Question: I recently discovered a way to audit SMTP emails prior to them actually leaving the SMTP server. This is accomplished by changing the "Smart Host" value to something that is
1. Named a host that doesn't exist
2. Less than 15 characters
3. Has no periods in the name

This allows me to view the messages with Outlook Express, check the file attachments, and other programatically generated content through 'System.Net.Mail'
I release the messages by changing this to a valid value and restarting the SMTP service.
How can I programatically change this value so I can allow for the controlled queueing, audit, and release of these email messages?
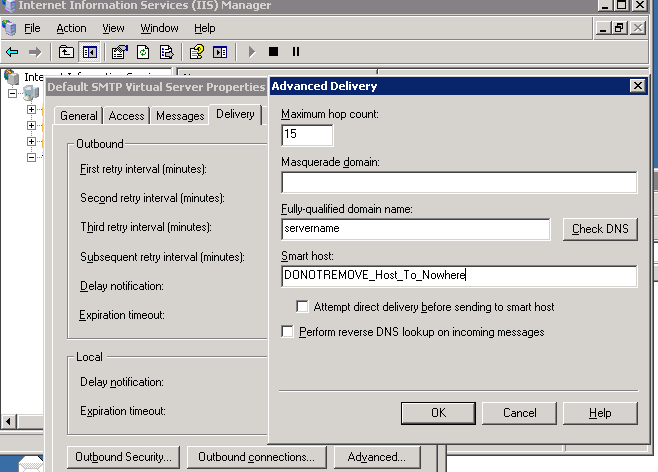
Answer: You can programmatically do this using the IIS WMI Provider. The <URL> object. On Windows Server 2008 you will need to install IIS 6.0 WMI compatibility. Something like the following should work.
'''
public static void ConfigureSmtpHost()
{
DirectoryEntry smtpServer = new DirectoryEntry("IIS://LOCALHOST/SMTPSVC/1");
smtpServer.Properties["SmartHost"].Value = "myNewSmartHost";
smtpServer.CommitChanges();
}
'''